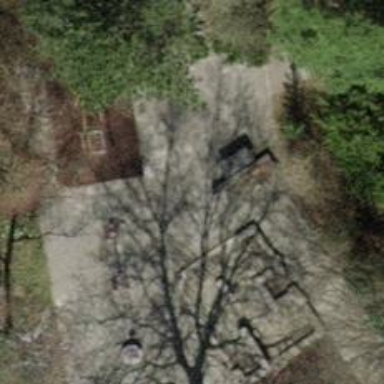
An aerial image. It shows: Playground featuring swings.